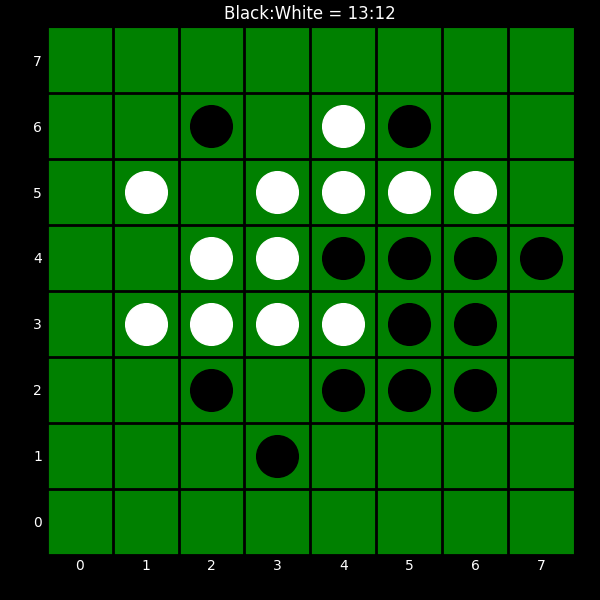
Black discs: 13
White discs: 12